Question: I want to add new API to ASP.NET Boilerplate's template for ASP.NET Core.
I've tried to make it, but I always get response code 500 on Swagger. How can I add new API?

# Update
> Mvc.ExceptionHandling.AbpExceptionFilter - Can't create component 'CityInfo.Models.TempatManager' as it has dependencies to be satisfied.'CityInfo.Models.TempatManager' is waiting for the following dependencies: - Service 'Abp.Domain.Repositories.IRepository'1[[CityInfo.Models.Tempat, CityInfo.Core, Version=1.0.0.0, Culture=neutral, PublicKeyToken=null]]' which was not registered.
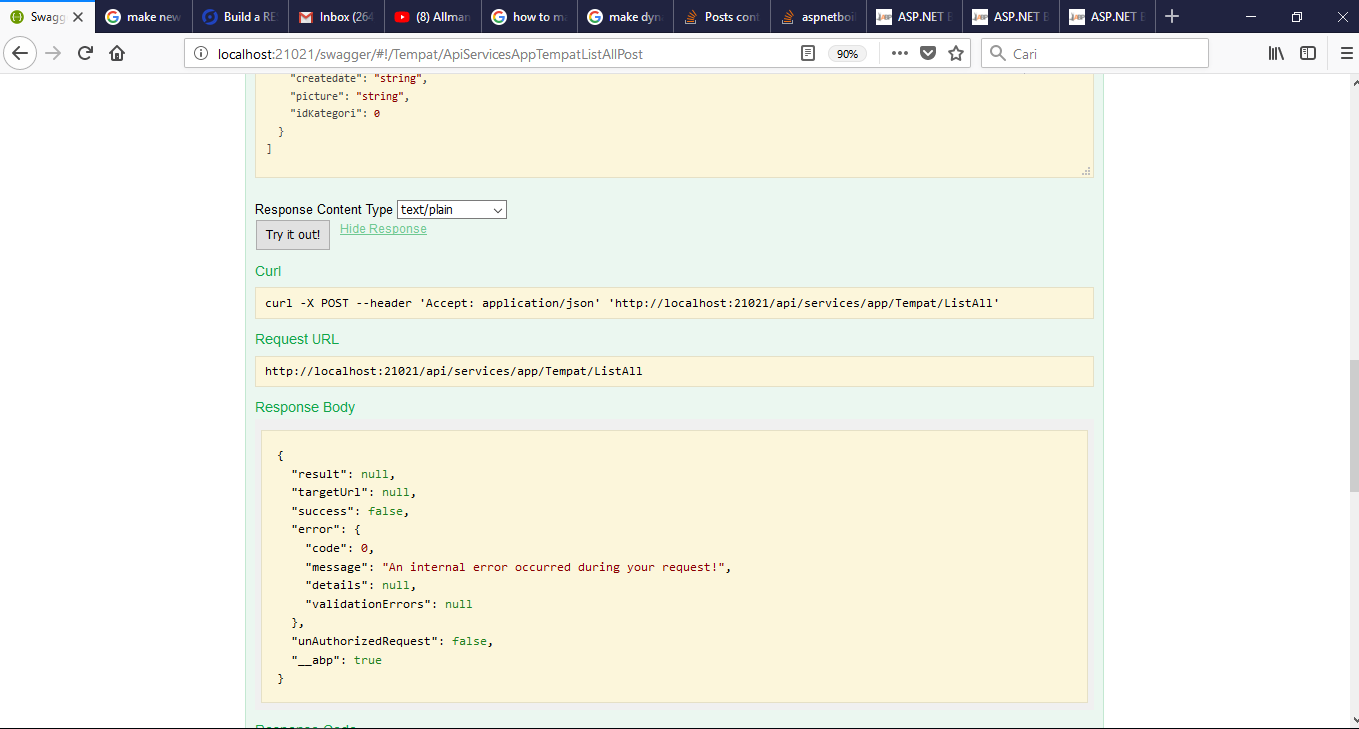
Answer: is waiting for which was not registered.
So what you have to do;
Inherit Tempat from Entity or FullAuditedEntity
'''
public class Tempat : FullAuditedEntity
{
//.....
}
'''
and add this to your DbContext
'''
public virtual DbSet<Tempat> Tempats { get; set; }
'''
---
Further info, read:
<URL>